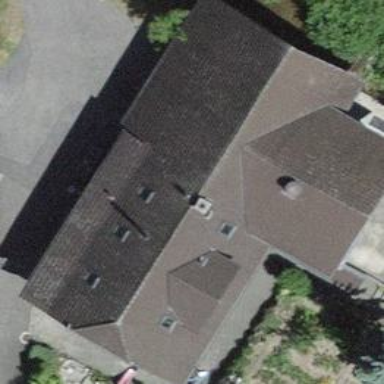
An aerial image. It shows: Farm building with gabled roof.